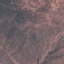
Label: HerbaceousVegetation